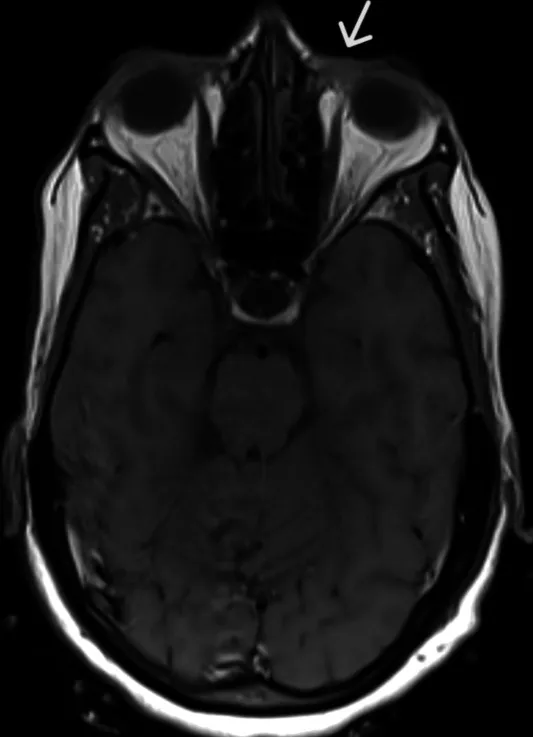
An MRI image showing a lesion in the left lower eyelid (without IV contrast).
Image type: radiology (mri)